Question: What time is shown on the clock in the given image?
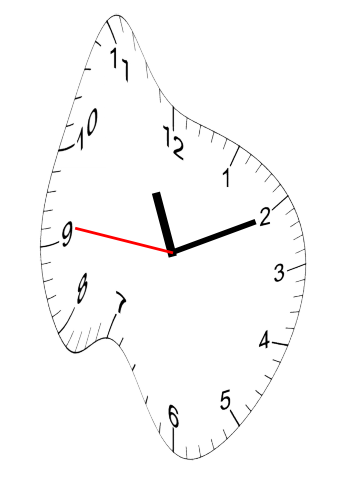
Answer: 11:10:46